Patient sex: F
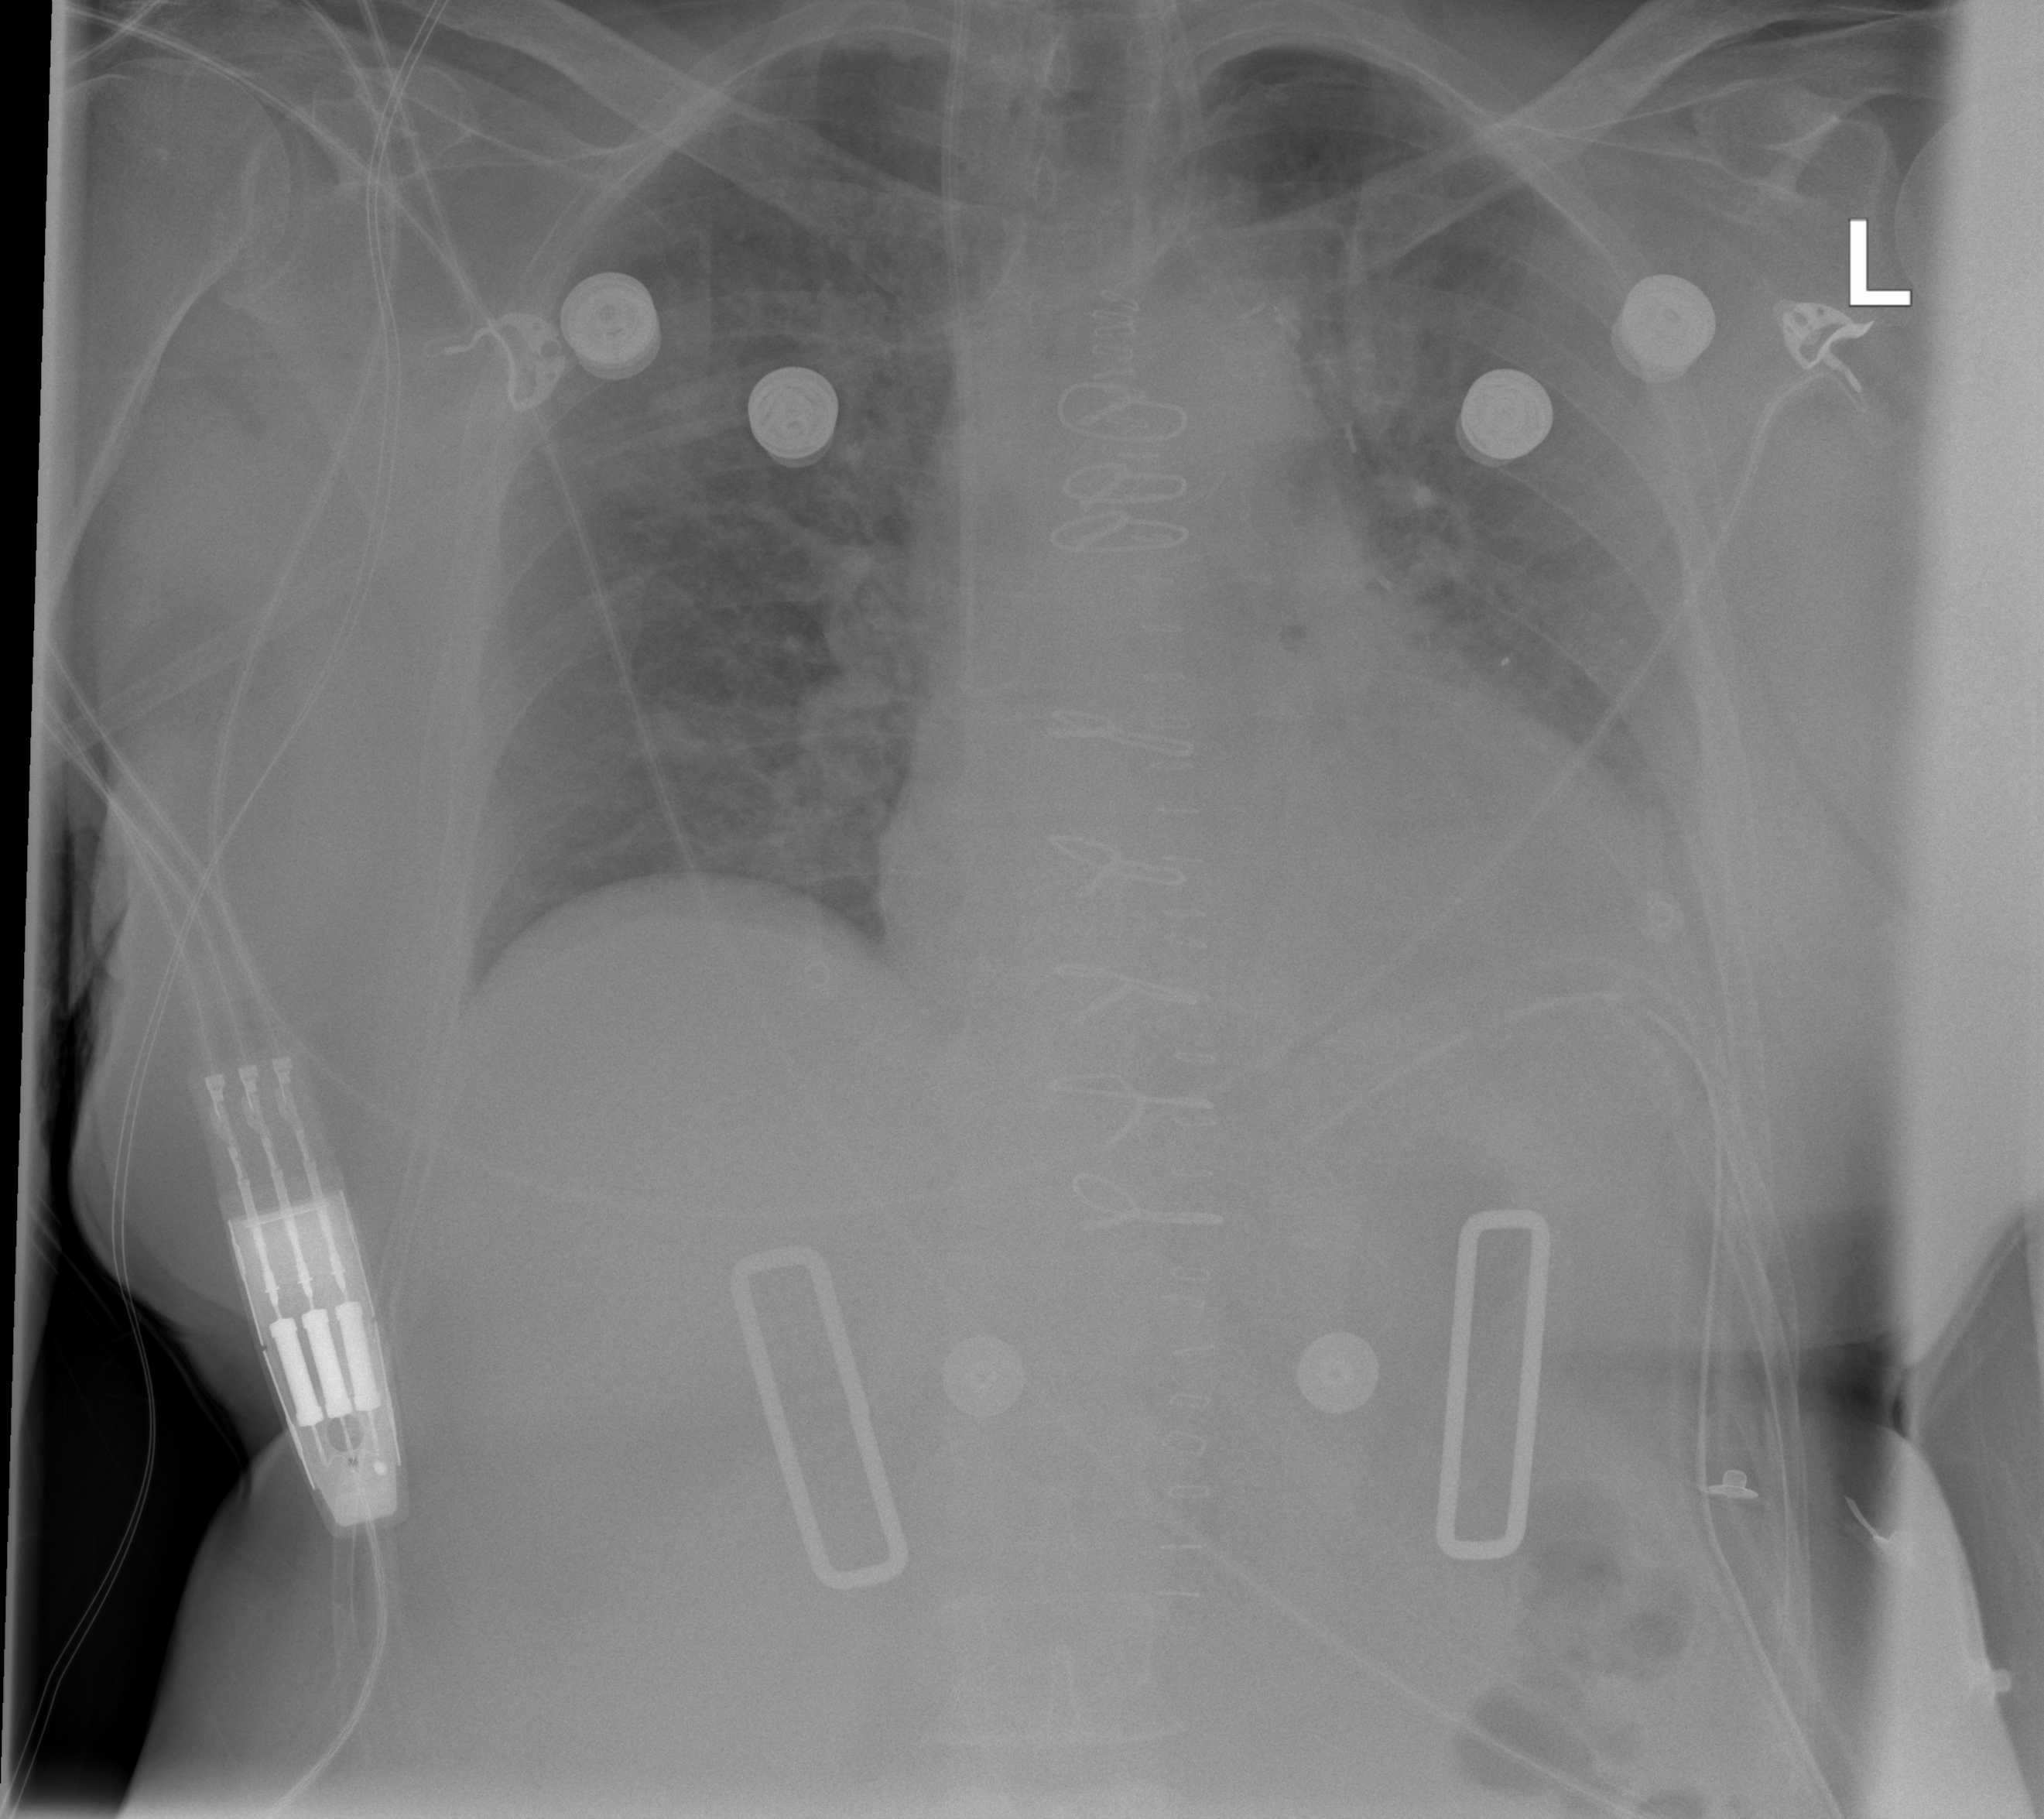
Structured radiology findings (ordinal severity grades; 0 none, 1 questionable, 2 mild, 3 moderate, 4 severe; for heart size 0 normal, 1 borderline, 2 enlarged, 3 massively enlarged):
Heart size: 1
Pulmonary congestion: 0
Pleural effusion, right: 0
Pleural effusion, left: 3
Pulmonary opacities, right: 0
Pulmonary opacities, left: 0
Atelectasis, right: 0
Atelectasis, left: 2